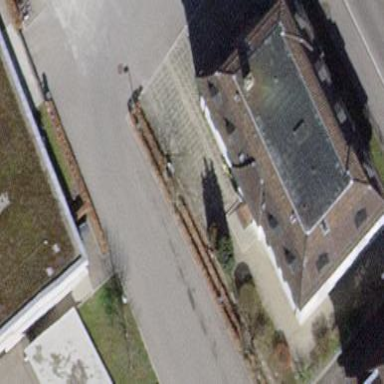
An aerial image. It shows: Semi-detached house.